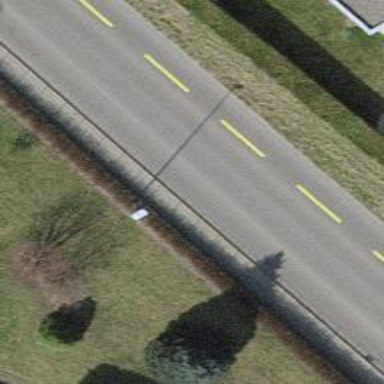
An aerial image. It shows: Unmarked crossing on the road.